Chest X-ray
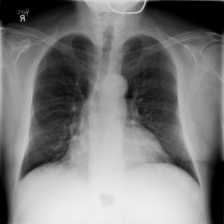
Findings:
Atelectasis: negative
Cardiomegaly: negative
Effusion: negative
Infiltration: negative
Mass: negative
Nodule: negative
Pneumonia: negative
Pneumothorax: negative
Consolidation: negative
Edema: negative
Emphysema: negative
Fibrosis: negative
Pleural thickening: negative
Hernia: negative